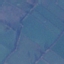
Land use / land cover: Pasture